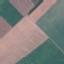
Label: AnnualCrop